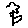
Label: flower